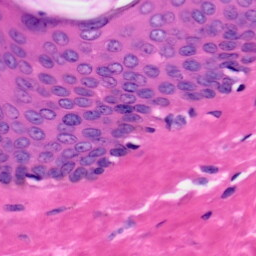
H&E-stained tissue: Skin